Question: My task is to show the user a thumbnail of each page of his XPS document. I need all the images to be small, so I render them with set to 72.0 (I have googled that size of an A4 sheet with dpi 72.0 is 635x896). Basically, I do the following:
'''
List<BitmapImage> thumbnails = new List<BitmapImage>();
documentPaginator.ComputePageCount();
int pageCount = documentPaginator.PageCount;
for (int i = 0; i < pageCount; i++)
{
DocumentPage documentPage = documentPaginator.GetPage(i);
bool isLandscape = documentPage.Size.Width > documentPage.Size.Height;
Visual pageVisual = documentPage.Visual;
//I want all the documents to be less or equals to A4
//private const double A4_SHEET_WIDTH = 635;
//private const double A4_SHEET_HEIGHT = 896;
//A4 sheet size in px, considering 72 dpi
RenderTargetBitmap targetBitmap = new RenderTargetBitmap(
(int)(System.Math.Min(documentPage.Size.Width, A4_SHEET_WIDTH)),
(int)(System.Math.Min(documentPage.Size.Height, A4_SHEET_HEIGHT)),
72.0, 72.0,
PixelFormats.Pbgra32);
targetBitmap.Render(pageVisual);
BitmapFrame frame = BitmapFrame.Create(targetBitmap);
PngBitmapEncoder encoder = new PngBitmapEncoder();
encoder.Frames.Add(frame);
BitmapImage image = new BitmapImage();
using (System.IO.MemoryStream ms = new System.IO.MemoryStream())
{
encoder.Save(ms);
image.BeginInit();
image.CacheOption = BitmapCacheOption.OnLoad;
image.StreamSource = ms;
if (isLandscape)
{
image.Rotation = Rotation.Rotate270;
}
image.EndInit();
}
thumbnails.Add(image);
}
'''
But when I render a document page (A4) its size is actually instead of the one I expected. I tried to make the dpi lower (48.0) and the image's size has grown even bigger (I guess, I just do not quite undrestand what dpi is and how it affects the document). I tried to make , and the size went smaller. I set one of images from the collection of instances of the class 'BitmapImage' generated by the code above as source for the 'Image' control (I am creating a WPF application) and in case dpi is set to 96.0 my program looks like this:

As you can see, part of the page is not shown at all, it does not fit inside the 'Image' control, even though the size of the control is set to that's why according to the code above, the image must be displayed correctly and all the text must fit.
What result do I expect in a nutshell: I am trying to create thumbnails of the pages of a document, but I want them to be smaller, relative to some number (I am sorry, I am not quite sure how do I say such stuff in English, basically if the document's page width is 1200 px I want it to be '1200/n', where is the "some number" that I mentioned earlier), but if the shrinked image's size is still bigger than I want the size to be .
Thanks in advance. And also I am sorry for my bad English.
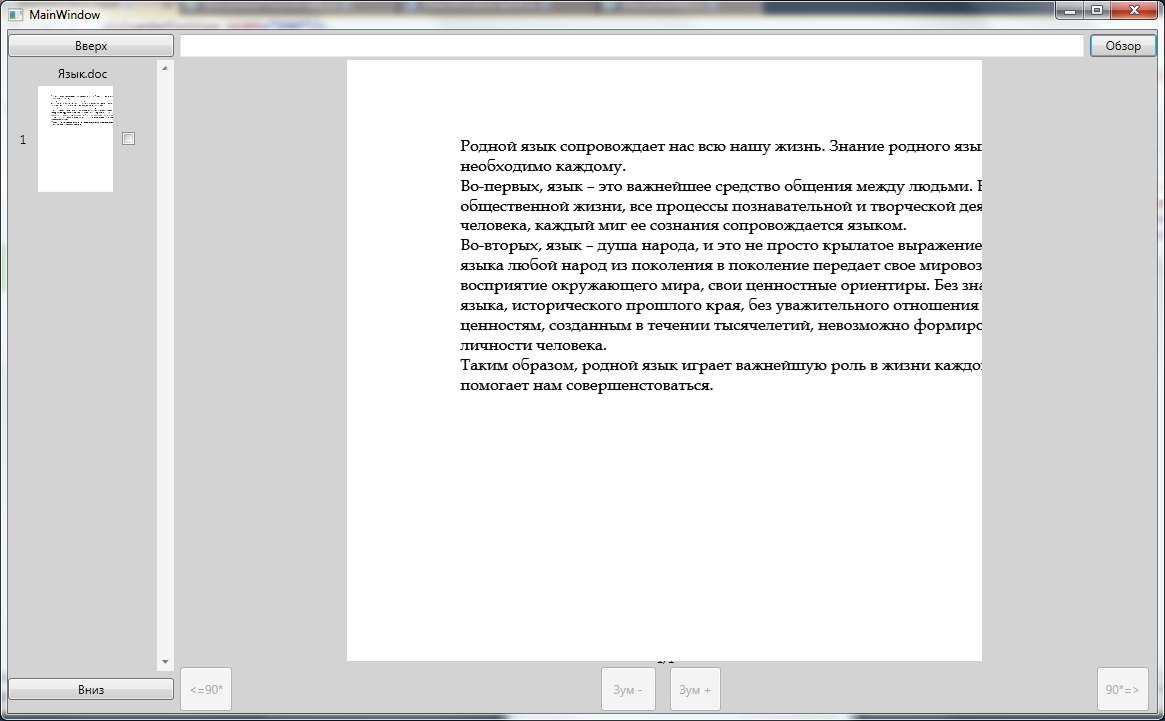
Answer: First of all, DPI means Dots Per Inch, or pixel per inch. In the case of rendering an A4 page - which is 21 by 29.7 cm - to a bitmap at 72 DPI, you would end up with a bitmap of the following size:
- -
Besides this you shouldn't care too much about DPI, with one exception: WPF rendering is done at 96 DPI. This means that an A4-sized page of your document is rendered to a 794 x 1123 bitmap. As a reminder:
- -
Hence, 794 x 1123 should be the size of your RenderTargetBitmap when it contains a page that is exactly A4. If the page size is less than A4, the bitmap should be smaller. If on the other hand the page is larger than A4, it should be to 794 x 1123. And that is the trick. Instead of rendering the page visual directly into the RenderTargetBitmap, you can put the visual into a <URL> as shown below.
'''
for (int i = 0; i < paginator.PageCount; i++)
{
DocumentPage page = paginator.GetPage(i);
double width = page.Size.Width;
double height = page.Size.Height;
double maxWidth = Math.Round(21.0 / 2.54 * 96.0); // A4 width in pixels at 96 dpi
double maxHeight = Math.Round(29.7 / 2.54 * 96.0); // A4 height in pixels at 96 dpi
double scale = 1.0;
scale = Math.Min(scale, maxWidth / width);
scale = Math.Min(scale, maxHeight / height);
ContainerVisual containerVisual = new ContainerVisual();
containerVisual.Transform = new ScaleTransform(scale, scale);
containerVisual.Children.Add(page.Visual);
RenderTargetBitmap bitmap = new RenderTargetBitmap(
(int)(width * scale), (int)(height * scale), 96, 96, PixelFormats.Default);
bitmap.Render(containerVisual);
...
}
'''